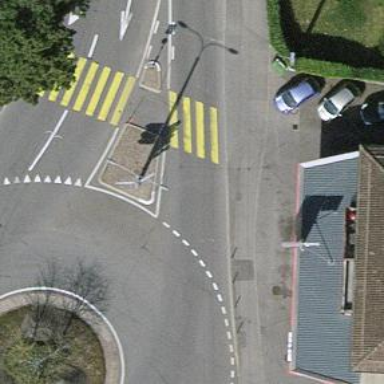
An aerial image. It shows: Secondary road with asphalt surface and separate sidewalk. There are trolley wires present.